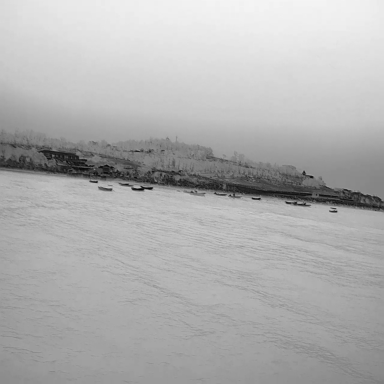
There are 13 bulk_carriers in the infrared image.